Question: I'm using the following code in my view to fetch my collection from the server:
'''
initialize: function () {
_this = this;
this.collection.fetch({
success : function(collection, response) {
_.each(response, function(i){
var todo = new TodosModel({
id: i.id,
content: i.content,
completed: i.completed
});
// Add to collection
_this.collection.add(todo);
// Render
_this.render(todo);
});
},
error : function(collection, response) {
console.log('ERROR GETTING COLLECTION!');
}
});
},
'''
Which seems to work - here's the output from my server:
'''
{
"0": {
"id": 1,
"content": "one",
"completed": false
},
"3": {
"id": 4,
"content": "two",
"completed": true
},
"4": {
"id": 5,
"content": "tester",
"completed": false
}
}
'''
Except for the fact that if I log out my collection there is a 'null' entry in the first position:

Which then causes issues as if I add an item it takes the ID of the last element. I'm new to backbone and am hoping I'm just missing something simple.
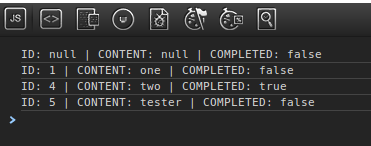
Answer: Here's my crack at a quick run through of your code. I haven't tested anything so there might be typos. I'm still not sure where the stray empty model is coming from but if you restructure your application as outlined below, I suspect the problem will go away.
The model and collection look okay so let us have a look at your view.
'''
el: $('#todos'),
listBlock: $('#todos-list'),
newTodoField: $('#add input'),
//...
template: $('#todo-template').html(),
//...
events: { /* ... */ },
'''
These should be okay but you need to ensure that all those elements are in the DOM when your view "class" is loaded. Usually you'd compile the template once:
'''
template: _.template($('#todo-template').html()),
'''
and then just use 'this.template' as a function to get your HTML. I'll assume that 'template' is a compiled template function below.
'''
initialize: function () {
_this = this;
'''
You have an accidental global variable here, this can cause interesting bugs. You want to say 'var _this = this;'.
'''
this.el = $(this.el);
'''
Backbone already gives you a jQuery'd version of 'el' in <URL> so you don't need to do this, just use 'this.$el'.
'''
this.collection.fetch({
success : function(collection, response) {
_.each(response, function(i) {
var todo = new TodosModel({ /* ... */ });
// Add to collection
_this.collection.add(todo);
// Render
_this.render(todo);
});
},
//...
'''
The collection's <URL> will add the models to the collection before the 'success' handler is called so you don't have to create new models or add anything to the collection. Generally the 'render' method renders the whole thing rather than rendering just one piece and you bind the view's 'render' to the collection's '"reset"' event; the 'fetch' call will trigger a '"reset"' event when it has fetched so the usual pattern looks like this:
'''
initialize: function() {
// So we don't have to worry about the context. Do this before you
// use 'render' or you'll have reference problems.
_.bindAll(this, 'render');
// Trigger a call to render when the collection has some stuff.
this.collection.on('reset', this.render);
// And go get the stuff we want. You can put your 'error' callback in
// here if you want it, wanting it is a good idea.
this.collection.fetch();
}
'''
Now for 'render':
'''
render: function (todo) {
var templ = _.template(this.template);
this.listBlock.append(templ({
id: todo.get('id'),
content: todo.get('content'),
completed: todo.get('completed')
}));
// Mark completed
if(todo.get('completed')) {
this.listBlock.children('li[data-id="'+todo.get('id')+'"]')
.addClass('todo-completed');
}
}
'''
Normally this would be split into two pieces:
1. render to render the whole collection.
2. Another method, say renderOne, to render a single model. This also allows you to bind renderOne to the collection's "add" event.
So something like this would be typical:
'''
render: function() {
// Clear it out so that we can start with a clean slate. This may or
// may not be what you want depending on the structure of your HTML.
// You might want 'this.listBlock.empty()' instead.
this.$el.empty();
// Punt to 'renderOne' for each item. You can use the second argument
// to get the right 'this' or add 'renderOne' to the '_.bindAll' list
// up in 'initialize'.
this.collection.each(this.renderOne, this);
},
renderOne: function(todo) {
this.listBlock.append(
this.template({
todo: todo.toJSON()
})
)
// Mark completed
if(todo.get('completed')) {
this.listBlock.find('li[data-id="' + todo.id + '"]')
.addClass('todo-completed');
}
}
'''
Notice the use of <URL> push the 'todo-completed' logic into the template, just a little
'''
<% if(completed) { %>class="completed"<% } %>
'''
in the right place should do the trick.
'''
addTodo: function (e) {
//...
var todo = new TodosModel({
id: todoID,
content: todoContent,
completed: todoCompleted
});
this.render(todo);
todo.save();
_this.collection.add(todo);
'''
You could bind 'renderOne' to the collection's '"add"' event to take care of rendering the new model. Then use the <URL> callbacks to finish it off:
'''
var _this = this;
var todo = new TodosModel({ /* ... */ });
todo.save({}, {
wait: true,
success: function(model, response) {
// Let the events deal with rendering...
_this.collection.add(model);
}
});
'''
Again, an 'error' callback on the 'save' might be nice.
'''
completeTodo: function (e) {
//...
todo.save({
completed: todoCompleted
});
}
'''
The 'save' call here will trigger a ''change:completed'' event so you could bind to that to adjust the HTML.
'''
removeTodo: function (e) {
//...
}
'''
The <URL>:
> Any event that is triggered on a model in a collection will also
be triggered on the collection directly, for convenience. This
allows you to listen for changes to specific attributes in any model
in a collection, [...]
So you could listen for '"destroy"' events on the collection and use those to remove the TODO from the display. And destroying the model should remove it from the collection without your intervention.
'''
printColl: function () {
this.collection.each(function (todo) {
console.log('ID: '+todo.get('id')+' | CONTENT: '+todo.get('content')+' | COMPLETED: '+todo.get('completed'));
});
}
'''
You could just 'console.log(this.collection.toJSON())' instead,
you'd have to click around a little to open up the stuff in the
console but you wouldn't miss anything that way.
All the event binding for the collection would take place in your
view's 'initialize' method. If you're going to remove the view then
you'd want to override the <URL> to unbind from the collection
to prevent memory leaks:
'''
remove: function() {
// Call this.collection.off(...) to undo all the bindings from
// 'initialize'.
//...
// Then do what the default 'remove' does.
this.$el.remove()
}
'''
You could also use a separate view for each TODO item but that might be overkill for something simple.